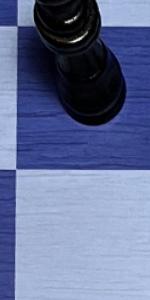
Label: Empty